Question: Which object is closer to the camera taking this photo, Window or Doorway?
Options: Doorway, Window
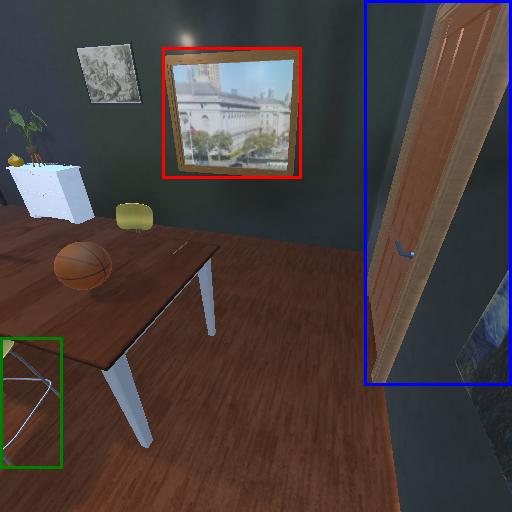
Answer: Doorway